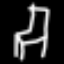
Label: chair